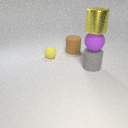
large purple rubber sphere below large yellow metal cylinder